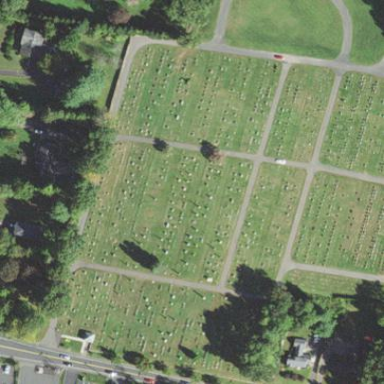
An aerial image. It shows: Private cemetery.